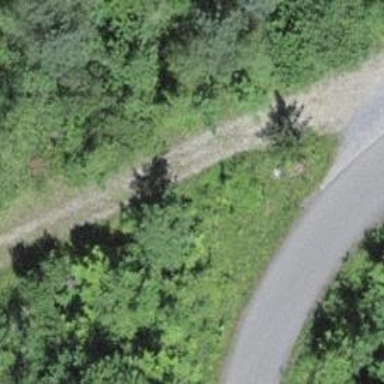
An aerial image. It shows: Compacted track road.